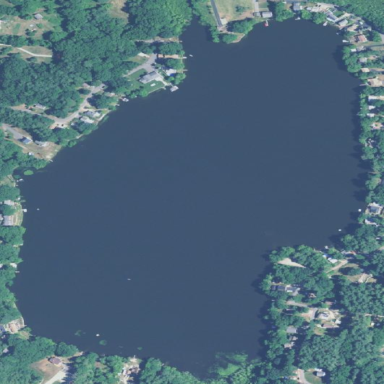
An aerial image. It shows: Lake with natural water.